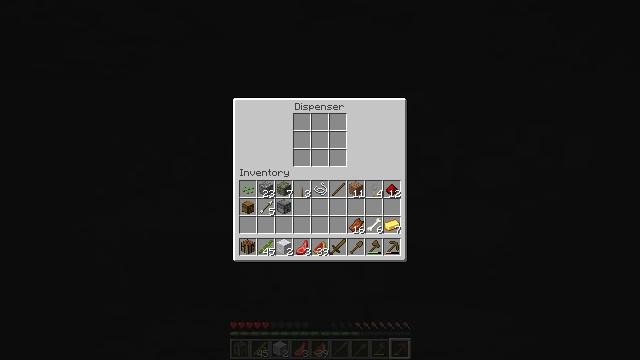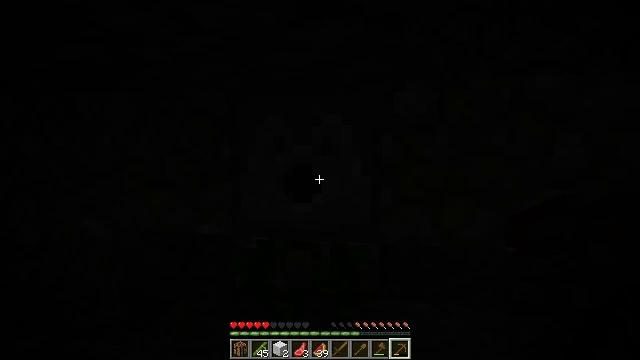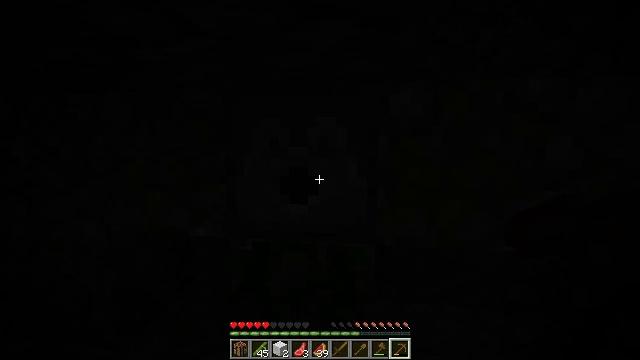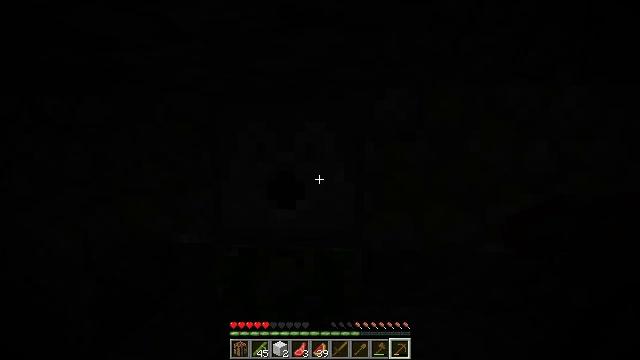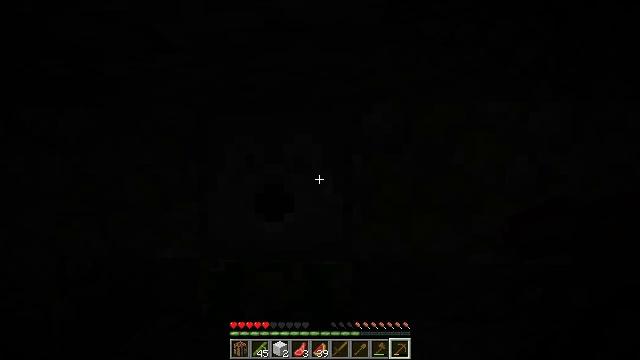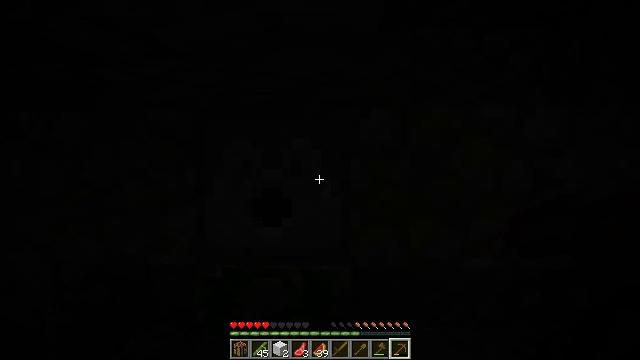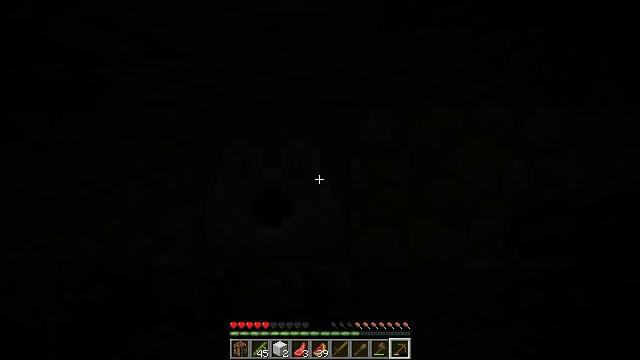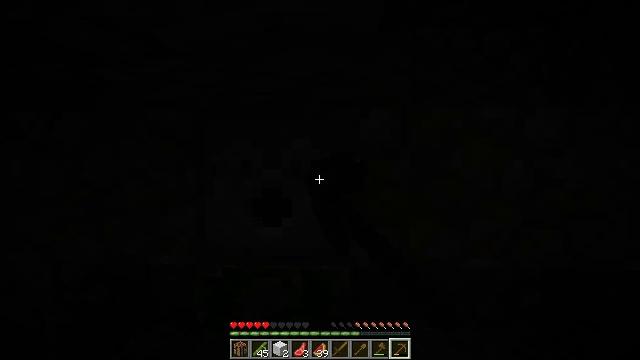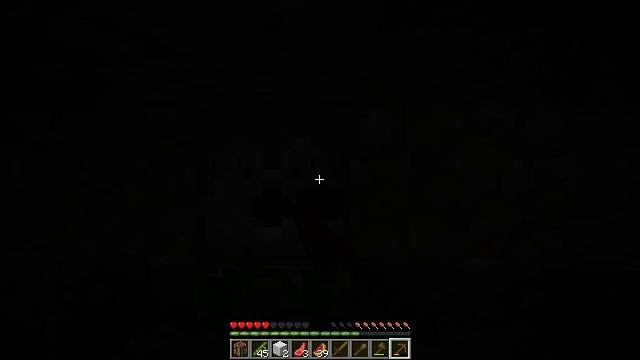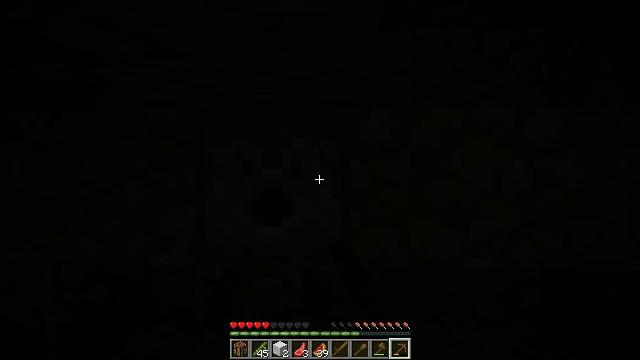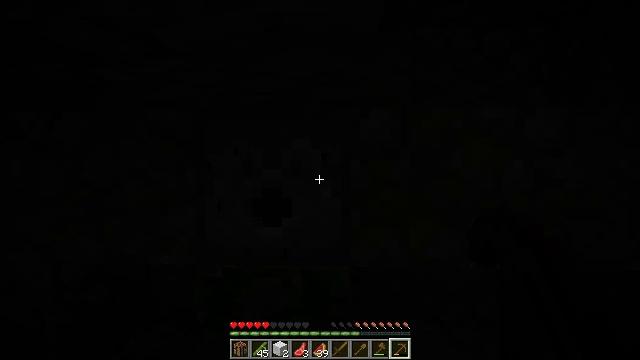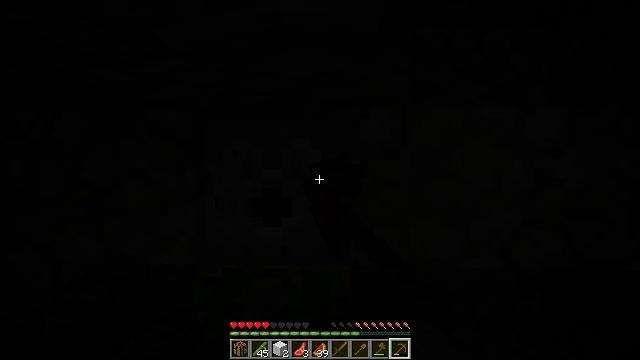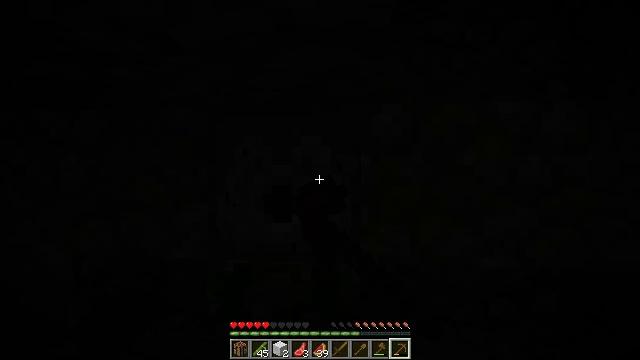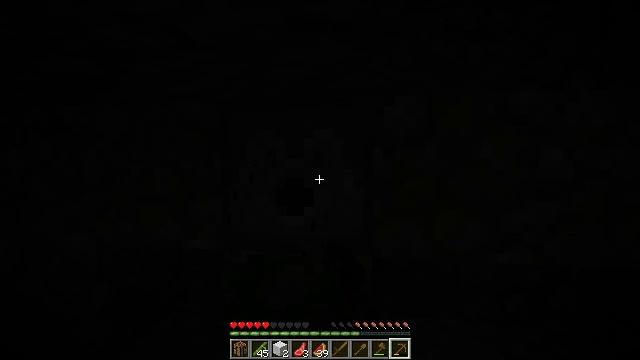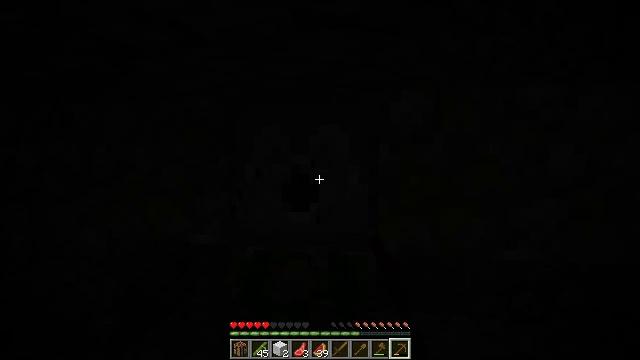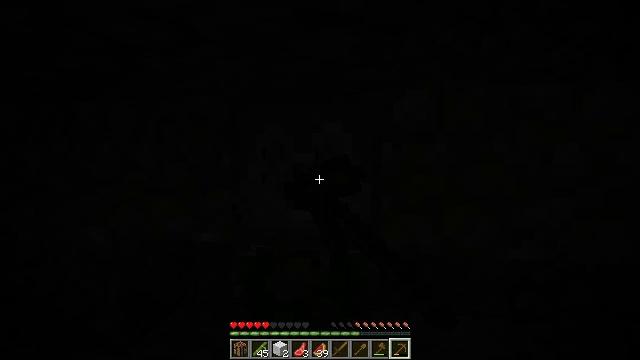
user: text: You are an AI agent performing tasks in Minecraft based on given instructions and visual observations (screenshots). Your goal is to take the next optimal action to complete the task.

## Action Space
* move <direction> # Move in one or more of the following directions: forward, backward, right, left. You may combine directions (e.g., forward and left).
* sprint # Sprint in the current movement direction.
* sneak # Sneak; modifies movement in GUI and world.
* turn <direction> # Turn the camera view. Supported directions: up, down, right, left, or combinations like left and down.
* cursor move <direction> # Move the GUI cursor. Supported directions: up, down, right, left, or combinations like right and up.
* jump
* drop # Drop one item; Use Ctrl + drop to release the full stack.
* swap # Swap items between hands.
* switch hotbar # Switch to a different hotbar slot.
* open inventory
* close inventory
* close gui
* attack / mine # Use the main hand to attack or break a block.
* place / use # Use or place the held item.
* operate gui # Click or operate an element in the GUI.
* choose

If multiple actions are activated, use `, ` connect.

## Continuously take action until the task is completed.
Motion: motion action
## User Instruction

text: Destroy the dispenser to move it.
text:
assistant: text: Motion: no_op
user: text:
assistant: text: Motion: no_op
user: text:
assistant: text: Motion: cursor move right
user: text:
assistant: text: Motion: close gui
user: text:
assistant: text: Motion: turn right and up
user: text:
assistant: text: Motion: turn right and up
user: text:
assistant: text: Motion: turn up
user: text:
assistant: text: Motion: attack / mine
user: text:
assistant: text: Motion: attack / mine
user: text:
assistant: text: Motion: attack / mine
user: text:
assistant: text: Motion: attack / mine
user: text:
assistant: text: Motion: attack / mine
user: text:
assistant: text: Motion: attack / mine
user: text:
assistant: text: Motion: turn left, attack / mine
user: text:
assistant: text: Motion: turn left and down, attack / mine
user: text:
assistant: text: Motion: turn left, attack / mine
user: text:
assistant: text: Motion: attack / mine
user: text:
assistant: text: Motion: attack / mine
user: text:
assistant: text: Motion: attack / mine
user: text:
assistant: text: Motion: attack / mine
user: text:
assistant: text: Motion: attack / mine
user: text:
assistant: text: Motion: attack / mine
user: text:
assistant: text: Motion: attack / mine
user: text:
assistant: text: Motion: attack / mine
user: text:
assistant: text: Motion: attack / mine
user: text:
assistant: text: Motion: attack / mine
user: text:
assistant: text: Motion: attack / mine
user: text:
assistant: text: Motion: attack / mine
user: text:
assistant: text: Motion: attack / mine
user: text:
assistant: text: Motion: attack / mine